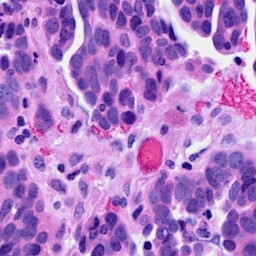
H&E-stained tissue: Ovarian